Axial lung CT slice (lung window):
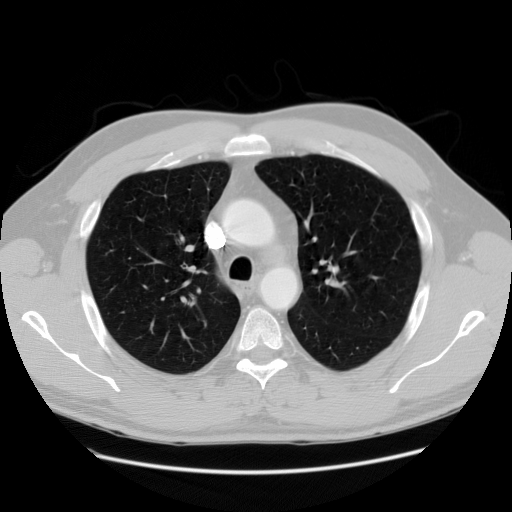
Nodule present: no